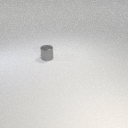
small gray metal cylinder